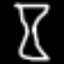
Label: hourglass